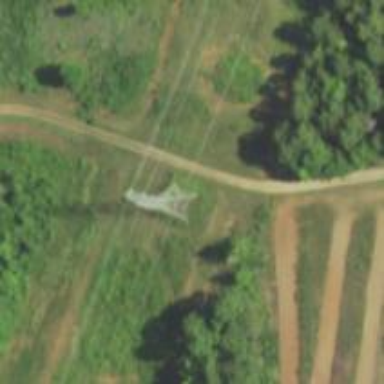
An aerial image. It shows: Lattice structure tower used for power distribution.